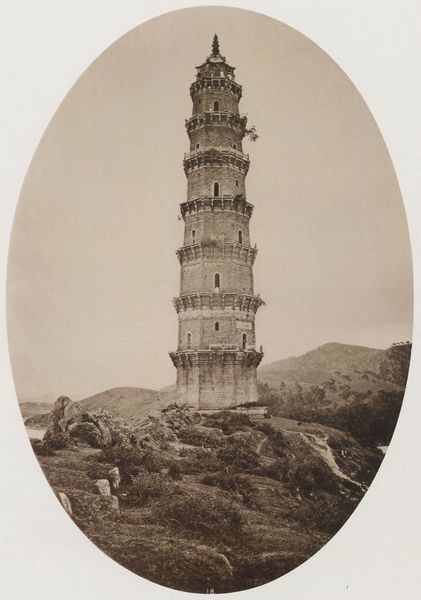
Titel: Pagode bei Chaochow
Künstler: John Thomson
Standort: Leverkusen
Institution: Sammlung Bernd Lohse
Schlagwörter: berg, dunkel, felsen, himmel, meer, wasser, weiß, bäume, fluss, landschaft, see, braun, fenster, grau, hell, schwarz, zeichnung, gras, weg, wiese, rahmen, spitze, steine, bild, einsamkeit, erde, gräser, hügel, natur, weide, brüstung, büsche, kirche, oval, rund, turm, küste, strand, liegen, berge, fels, gebirge, gipfel, hang, mauer, sepia, treppen, geländer, hoch, bucht, zinnen, foto, fotografie, photographie, medaillon, leuchtturm, asien, radierung, schwarzweiß, photo, china, etagen, geschosse, kupferstich, indien, stockwerke, pagode, aufnahme, wachturm, fernost, festungsturm, leuchtum, bruan#